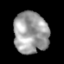
Tissue: lung
Cell type: Epithelial cells
Senescence score: 0.1574
Nuclear area (px): 1406
Mean DAPI intensity: 158.188